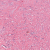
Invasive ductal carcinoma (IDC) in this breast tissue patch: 0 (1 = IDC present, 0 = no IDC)